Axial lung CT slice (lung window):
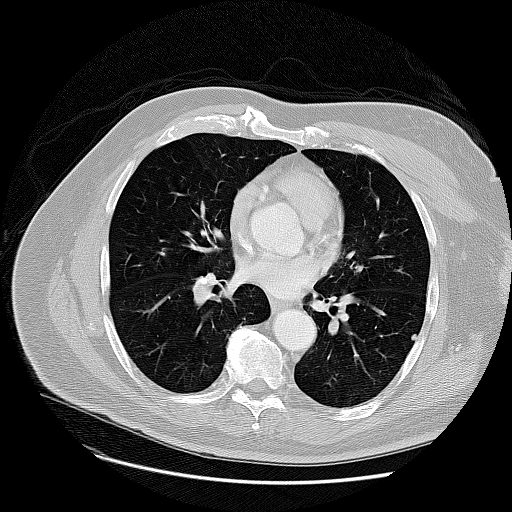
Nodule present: yes
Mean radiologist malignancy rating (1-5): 3